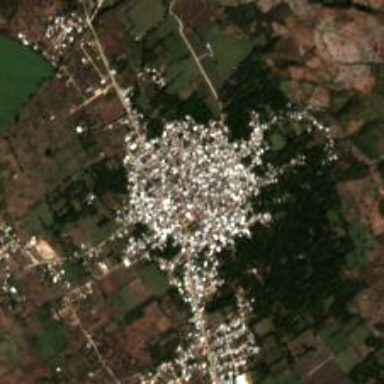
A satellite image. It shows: Town.